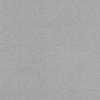
Label: dusty